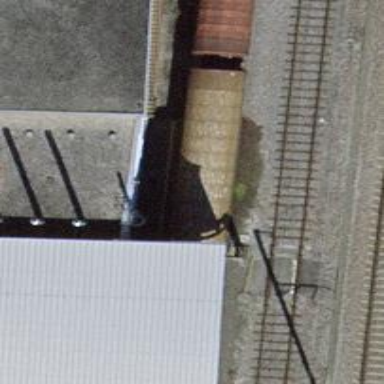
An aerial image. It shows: Single-track spur railway line.